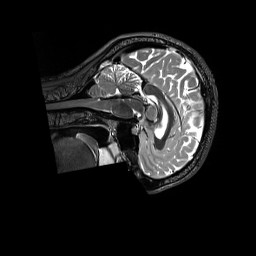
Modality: T2w
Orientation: sagittal
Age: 28
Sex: female
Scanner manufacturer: siemens
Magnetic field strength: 3 T
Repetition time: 3.2 s
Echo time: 0.728 s